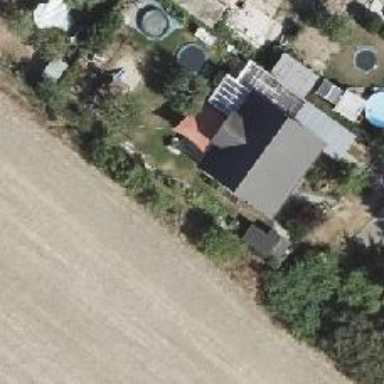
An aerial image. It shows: Simple and straightforward house.